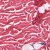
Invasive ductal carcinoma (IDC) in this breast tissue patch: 0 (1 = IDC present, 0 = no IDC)